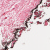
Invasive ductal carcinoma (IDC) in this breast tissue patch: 0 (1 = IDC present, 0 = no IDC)